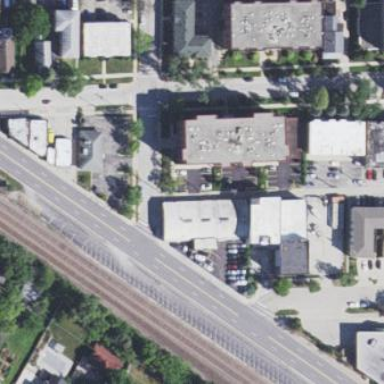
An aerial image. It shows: Retail area.